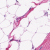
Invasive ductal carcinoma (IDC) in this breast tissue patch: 1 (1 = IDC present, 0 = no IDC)